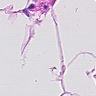
Metastatic tissue present: no